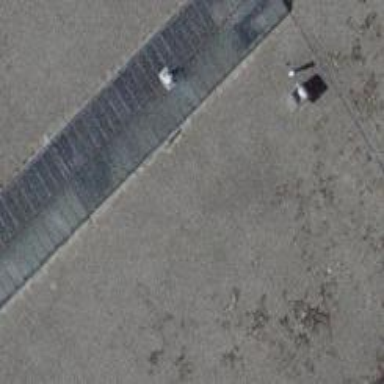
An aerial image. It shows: Charging station.